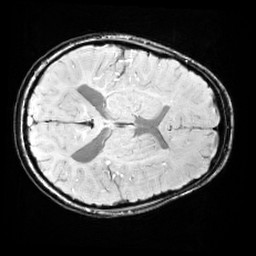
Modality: SWI
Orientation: axial
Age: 10
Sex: male
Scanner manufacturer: siemens
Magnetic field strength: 3 T
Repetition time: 0.027 s
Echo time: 0.02 s